Interaction volume radius: 10 \u00c5
Interaction volume height: 15 \u00c5
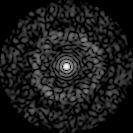
Disorder parameter: 0.8109